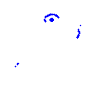
Particle: pion